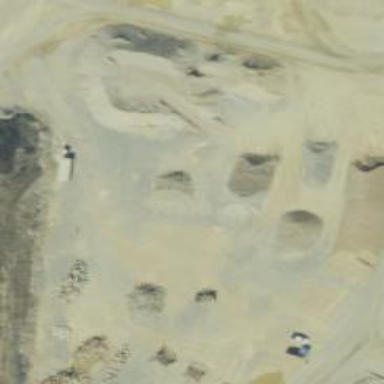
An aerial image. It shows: Quarry area.